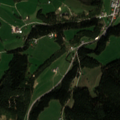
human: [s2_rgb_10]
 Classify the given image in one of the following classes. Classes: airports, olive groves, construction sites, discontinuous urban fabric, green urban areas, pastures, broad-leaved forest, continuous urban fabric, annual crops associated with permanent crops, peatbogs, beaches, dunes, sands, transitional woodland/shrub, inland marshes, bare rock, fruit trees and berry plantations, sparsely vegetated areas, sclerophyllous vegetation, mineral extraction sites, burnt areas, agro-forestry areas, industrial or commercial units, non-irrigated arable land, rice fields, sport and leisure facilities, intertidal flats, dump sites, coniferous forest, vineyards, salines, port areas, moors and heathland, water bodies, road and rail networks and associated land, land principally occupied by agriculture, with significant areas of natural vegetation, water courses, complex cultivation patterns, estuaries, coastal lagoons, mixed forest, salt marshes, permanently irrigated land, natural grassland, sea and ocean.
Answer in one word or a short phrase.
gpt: discontinuous urban fabric, pastures, coniferous forest